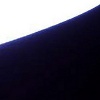
Label: space